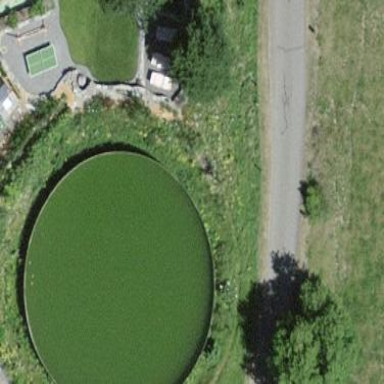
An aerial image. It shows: Water basin created by man-made storage tank. The basin is filled with water and surrounded by natural surroundings.